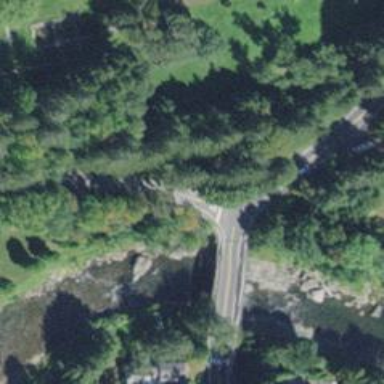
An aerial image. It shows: Footway bridge.